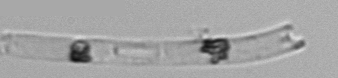
Label: Eucampia_morphytype1